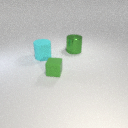
small green rubber cube to the right of large cyan rubber cylinder